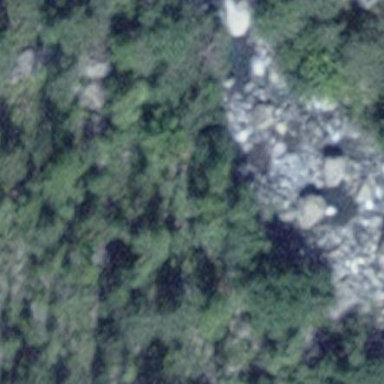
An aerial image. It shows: Forest area.